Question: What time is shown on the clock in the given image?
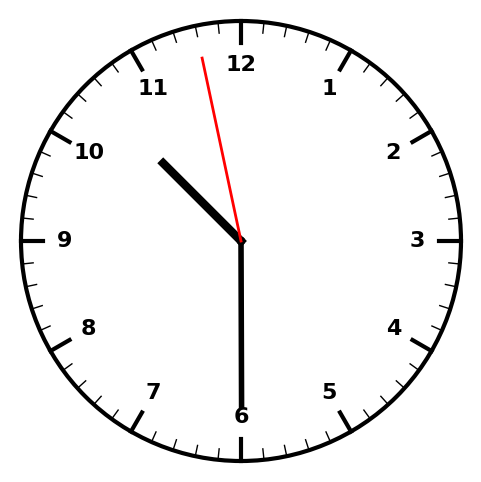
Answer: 10:29:58